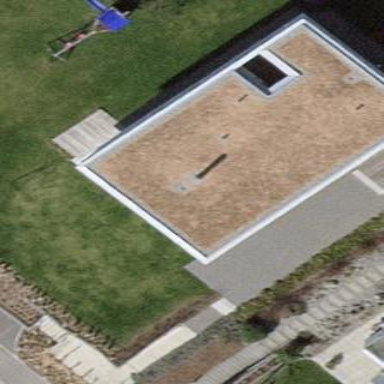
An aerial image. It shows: Building with flat roof.